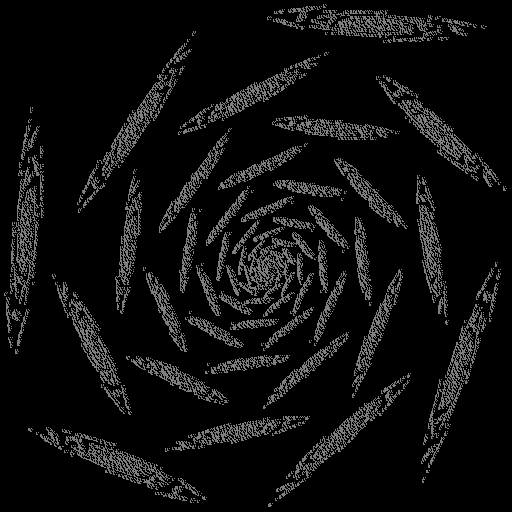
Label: rose